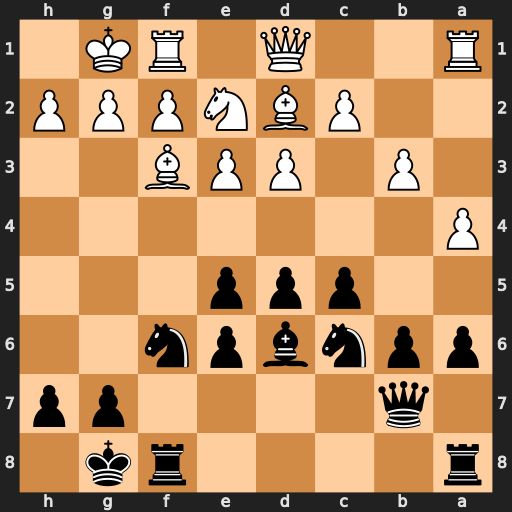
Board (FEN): r4rk1/1q4pp/ppnbpn2/2ppp3/P7/1P1PPB2/2PBNPPP/R2Q1RK1
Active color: b
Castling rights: -
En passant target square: -
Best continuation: e4 dxe4 dxe4